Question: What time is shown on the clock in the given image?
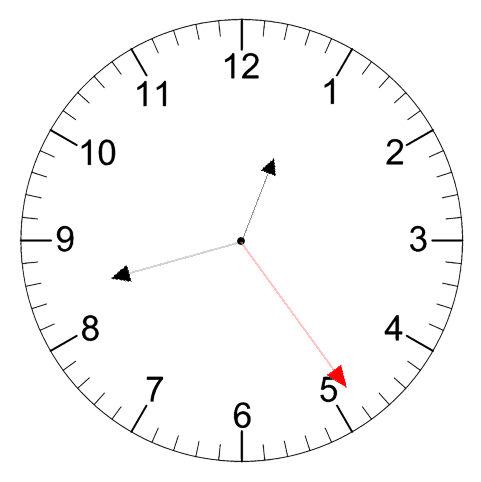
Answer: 12:42:24